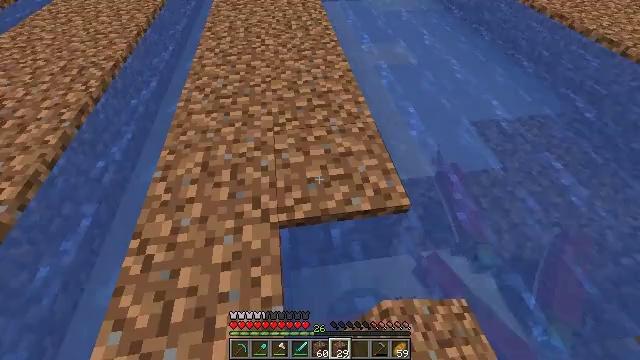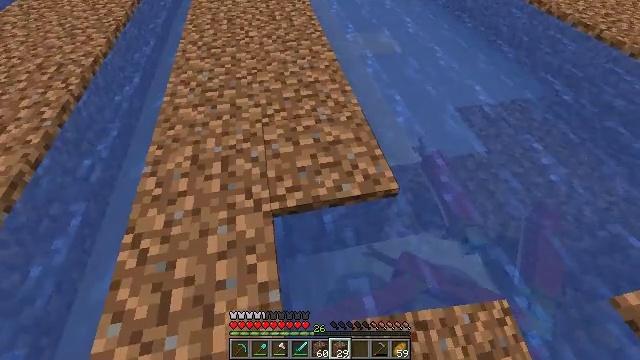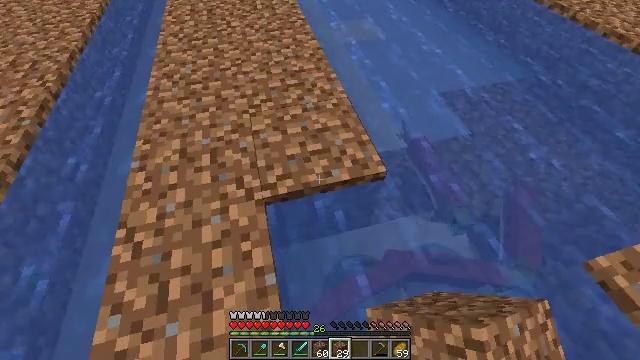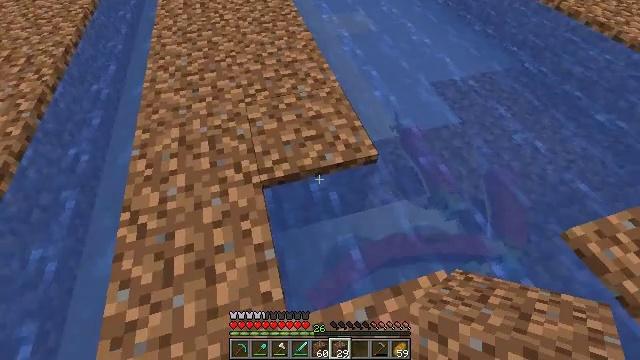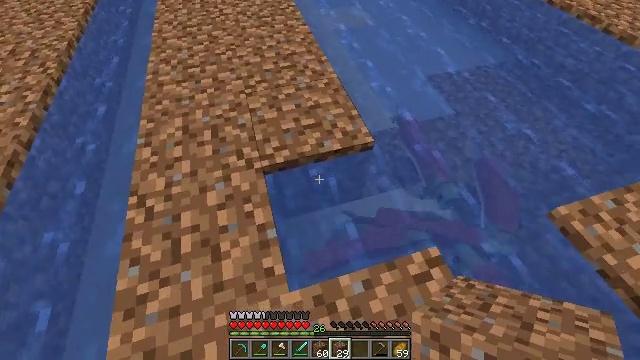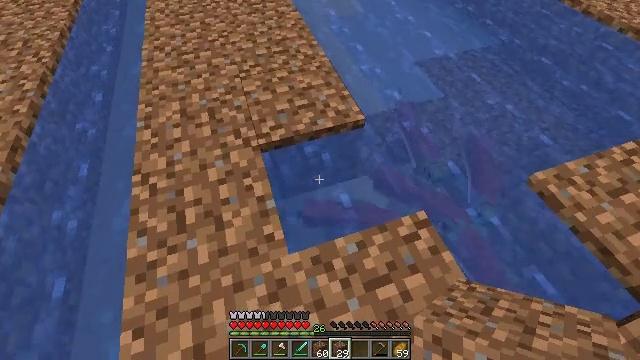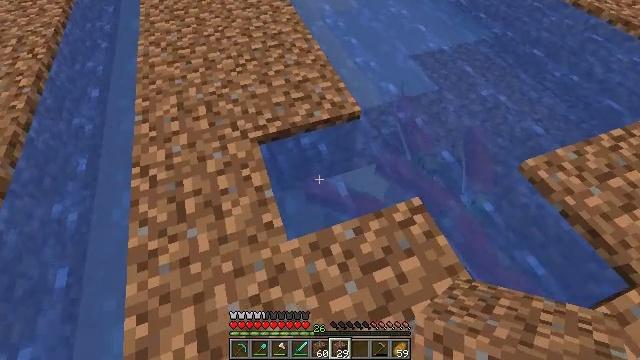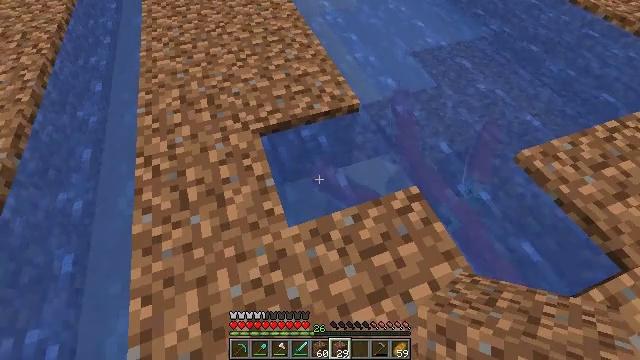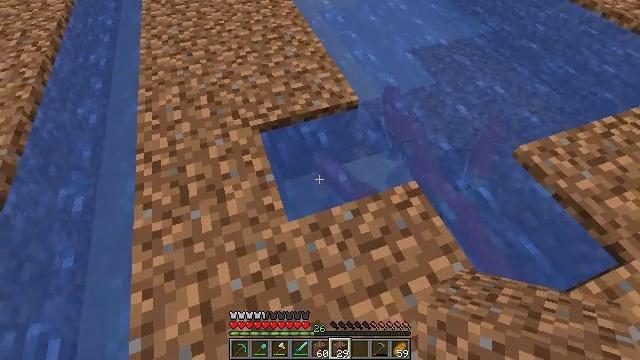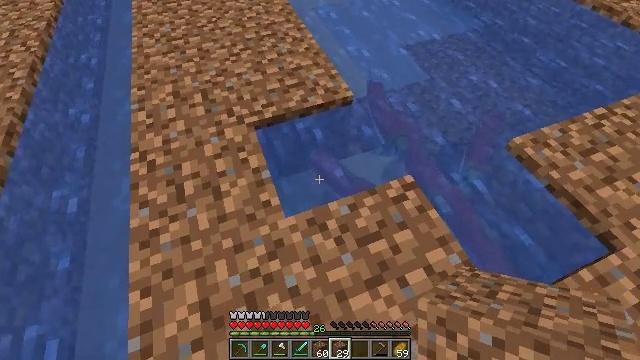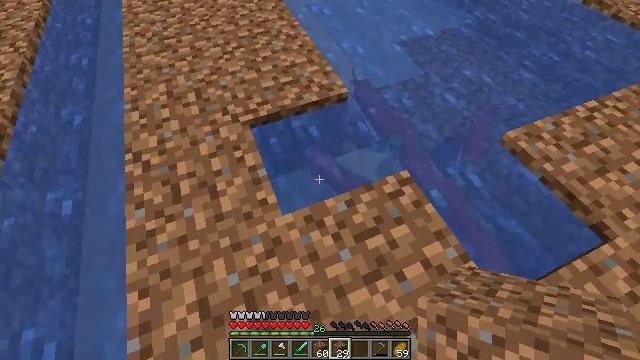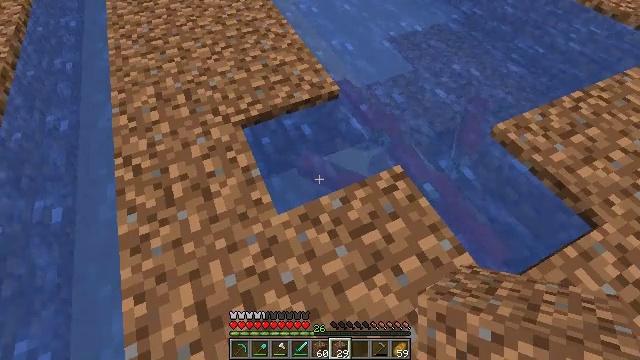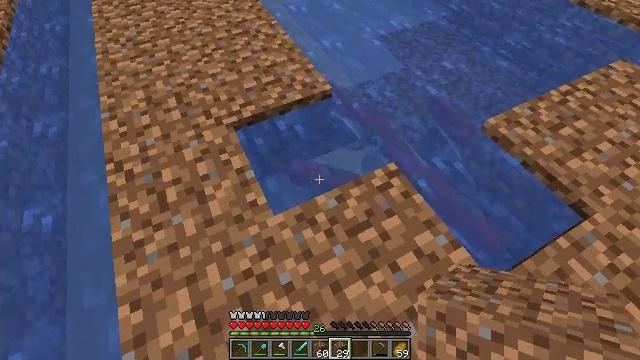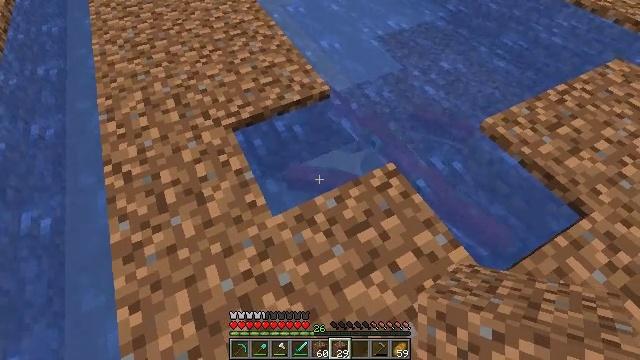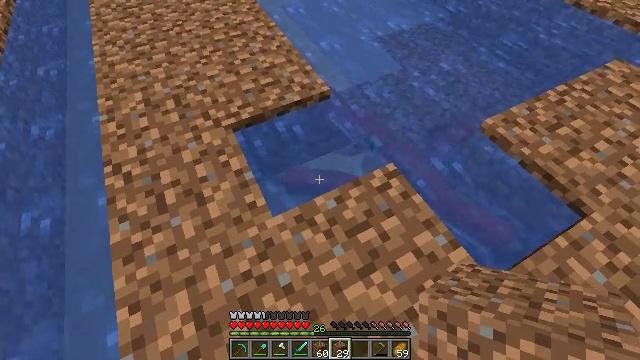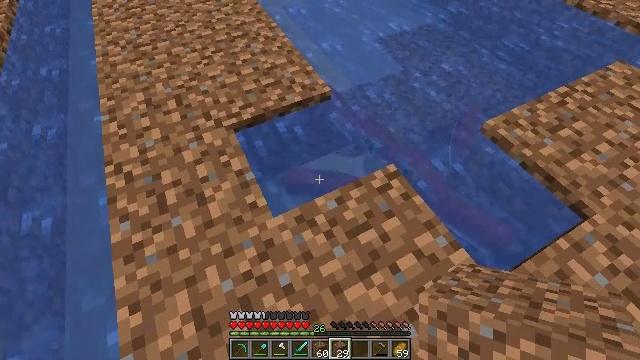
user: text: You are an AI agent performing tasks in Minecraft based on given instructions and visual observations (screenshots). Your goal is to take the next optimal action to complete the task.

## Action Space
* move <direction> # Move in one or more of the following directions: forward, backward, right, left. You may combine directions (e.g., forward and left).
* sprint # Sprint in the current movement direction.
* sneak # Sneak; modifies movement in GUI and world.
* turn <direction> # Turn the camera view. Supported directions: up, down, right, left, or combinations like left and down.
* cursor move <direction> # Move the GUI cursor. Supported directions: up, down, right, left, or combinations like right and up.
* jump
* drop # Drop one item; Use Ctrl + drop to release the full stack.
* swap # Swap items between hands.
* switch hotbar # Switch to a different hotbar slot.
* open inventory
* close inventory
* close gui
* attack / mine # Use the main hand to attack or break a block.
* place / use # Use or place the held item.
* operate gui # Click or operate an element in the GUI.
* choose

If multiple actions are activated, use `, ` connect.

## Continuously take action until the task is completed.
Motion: motion action
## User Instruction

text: Kill aquatic mobs.
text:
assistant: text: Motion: move back, turn right and down
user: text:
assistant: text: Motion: move back, turn right and down
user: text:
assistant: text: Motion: move back, turn right
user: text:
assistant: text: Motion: move back
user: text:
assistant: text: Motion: turn right and down
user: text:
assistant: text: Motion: turn right
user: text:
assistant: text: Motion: no_op
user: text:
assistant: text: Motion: no_op
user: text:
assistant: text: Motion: turn right
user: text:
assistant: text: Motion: turn right
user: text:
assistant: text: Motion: turn right
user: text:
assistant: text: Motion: turn right
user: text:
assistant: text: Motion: no_op
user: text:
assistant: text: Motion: no_op
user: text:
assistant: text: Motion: no_op
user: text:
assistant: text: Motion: no_op
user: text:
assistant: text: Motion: no_op
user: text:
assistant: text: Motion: no_op
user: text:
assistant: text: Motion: no_op
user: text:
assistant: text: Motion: no_op
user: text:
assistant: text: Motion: switch to hotbar 4
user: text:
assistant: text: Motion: move forward, switch to hotbar 4
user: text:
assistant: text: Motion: move forward, switch to hotbar 4
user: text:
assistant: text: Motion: move forward, turn right and down
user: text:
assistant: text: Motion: turn right and down
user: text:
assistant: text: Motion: turn right and down
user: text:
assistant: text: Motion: turn right and down
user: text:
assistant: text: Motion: turn down
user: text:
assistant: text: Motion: turn down
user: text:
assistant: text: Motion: turn left and down, attack / mine